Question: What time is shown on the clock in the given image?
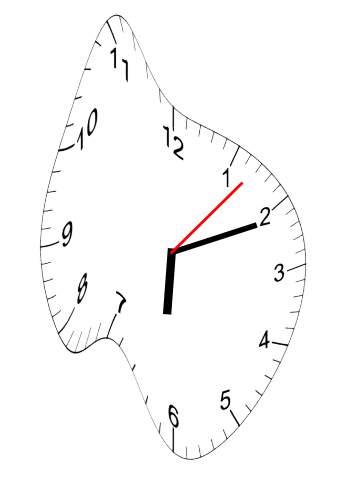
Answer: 06:11:07